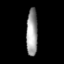
Tissue: lung
Cell type: Smooth muscle cells
Senescence score: 0.6556
Nuclear area (px): 526
Mean DAPI intensity: 153.74